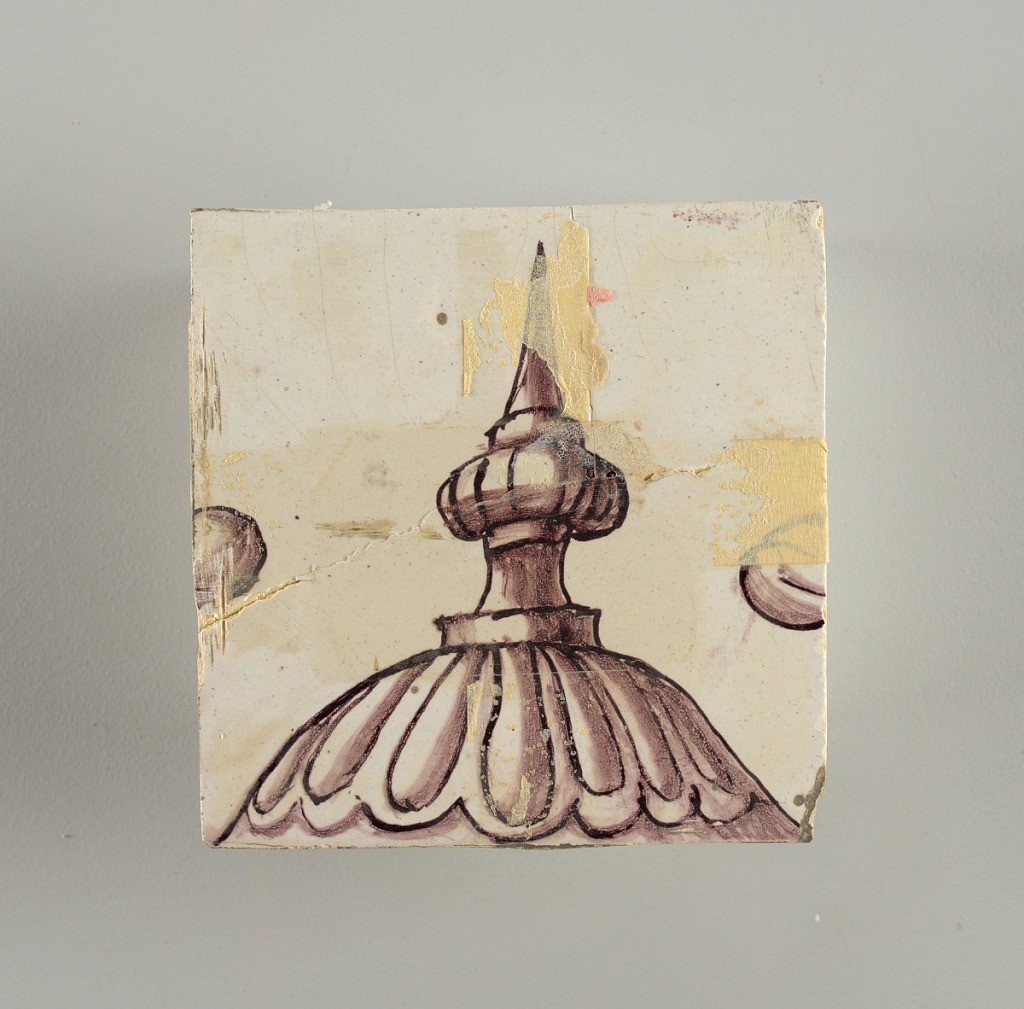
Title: Wall facing
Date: ca. 1725
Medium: tin-glazed earthenware, underglaze
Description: Two vertical rectangles, twenty-three tiles high.  A) Nine tiles wide at top; seven tiles wide at bottom.  B) Ten and one-half tiles wide.

Arabesque design of foliage.  A) with centered figure of Justice under a canopy.  B) with centered urn.